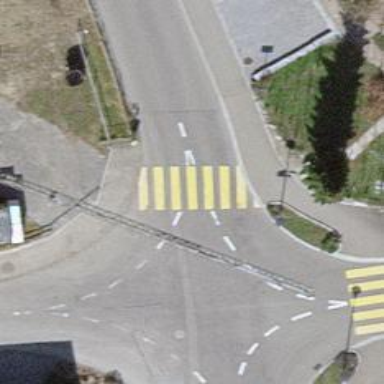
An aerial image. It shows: Uncontrolled zebra crossing on the road.